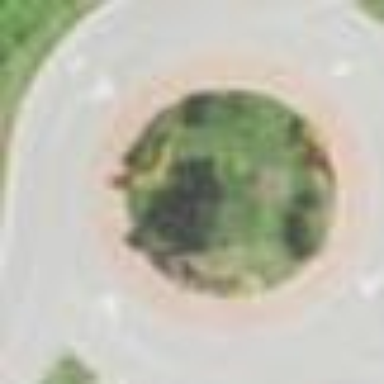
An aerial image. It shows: Tertiary road leading to roundabout.